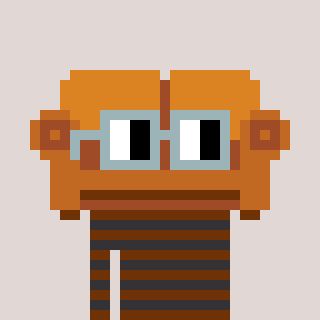
a pixel art character with square dark gray glasses, a couch-shaped head and a grayscale-colored body on a warm background